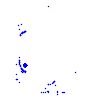
Particle: electron